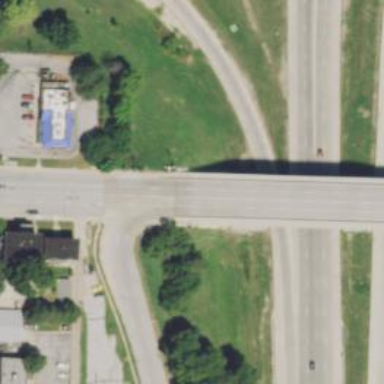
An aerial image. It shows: Trunk highway bridge.